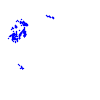
Particle: kaon